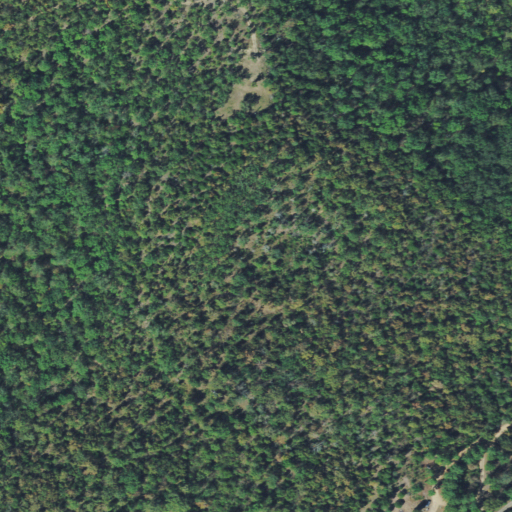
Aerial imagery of mountain in Oklahoma named Judy Hill containing deciduous forest and open development